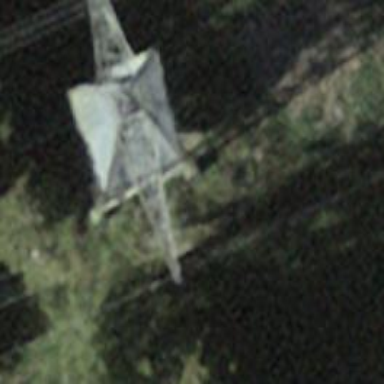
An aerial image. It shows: Power tower.